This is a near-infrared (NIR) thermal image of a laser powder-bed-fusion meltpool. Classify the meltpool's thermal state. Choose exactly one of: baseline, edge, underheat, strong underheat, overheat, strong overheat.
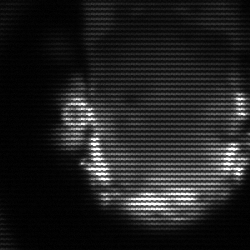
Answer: baseline